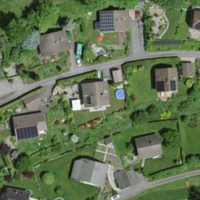
EUNIS habitat code: 55
Species observed at this site:
Orchis anthropophora